Question: I have a running REST service and now I want to do automatic testing by using the OWASP ZAP proxy. The DefaultHttpCient is configured for HTTPS as below:
'''
public DefaultHttpClient getSSLClient(final String user, final String pwd)
throws KeyManagementException, UnrecoverableKeyException,
NoSuchAlgorithmException, KeyStoreException {
SSLContext ctx = SSLContext.getInstance("TLS");
ctx.init(null, new TrustManager[] { new CustomX509TrustManager() },
null);
HttpClient client = new DefaultHttpClient();
SSLSocketFactory ssf = new CustomSSLSocketFactory(ctx, hostVerifier);
ClientConnectionManager ccm = client.getConnectionManager();
SchemeRegistry sr = ccm.getSchemeRegistry();
sr.register(new Scheme("https", port, ssf));
DefaultHttpClient sslClient = new DefaultHttpClient(ccm,
client.getParams());
sslClient.getCredentialsProvider().setCredentials(
new AuthScope(host, port),
new UsernamePasswordCredentials(user, pwd));
/*
* Those two lines are new and should force the client to use the ZAP proxy!
*/
HttpHost proxy = new HttpHost("192.168.2.100", 8444, "https");
sslClient.getParams().setParameter(ConnRoutePNames.DEFAULT_PROXY, proxy);
return sslClient;
}
'''
and the TrustManager:
'''
public class CustomX509TrustManager implements X509TrustManager {
@Override
public void checkClientTrusted(X509Certificate[] chain, String authType)
throws CertificateException {
}
@Override
public void checkServerTrusted(java.security.cert.X509Certificate[] certs,
String authType) throws CertificateException {
/*
* Don't validate server's certificate. There is no need for.
*/
}
public X509Certificate[] getAcceptedIssuers() {
return null;
}
}
'''
and the ZAP's proxy configuration:

The proxy is working fine by using the web browser, but the JUnit test case gives the error:
'''
javax.net.ssl.SSLPeerUnverifiedException: peer not authenticated
at sun.security.ssl.SSLSessionImpl.getPeerCertificates(Unknown Source)
at org.apache.http.conn.ssl.AbstractVerifier.verify(AbstractVerifier.java:126)
at org.apache.http.conn.ssl.SSLSocketFactory.connectSocket(SSLSocketFactory.java:437)
at org.apache.http.impl.conn.DefaultClientConnectionOperator.openConnection(DefaultClientConnectionOperator.java:180)
at org.apache.http.impl.conn.ManagedClientConnectionImpl.open(ManagedClientConnectionImpl.java:294)
at org.apache.http.impl.client.DefaultRequestDirector.tryConnect(DefaultRequestDirector.java:643)
at org.apache.http.impl.client.DefaultRequestDirector.execute(DefaultRequestDirector.java:479)
at org.apache.http.impl.client.AbstractHttpClient.execute(AbstractHttpClient.java:906)
at org.apache.http.impl.client.AbstractHttpClient.execute(AbstractHttpClient.java:805)
at org.jboss.resteasy.client.core.executors.ApacheHttpClient4Executor.execute(ApacheHttpClient4Executor.java:109)
at org.jboss.resteasy.core.interception.ClientExecutionContextImpl.proceed(ClientExecutionContextImpl.java:39)
at org.jboss.resteasy.plugins.interceptors.encoding.AcceptEncodingGZIPInterceptor.execute(AcceptEncodingGZIPInterceptor.java:40)
at org.jboss.resteasy.core.interception.ClientExecutionContextImpl.proceed(ClientExecutionContextImpl.java:45)
at org.jboss.resteasy.client.ClientRequest.execute(ClientRequest.java:443)
at org.jboss.resteasy.client.ClientRequest.httpMethod(ClientRequest.java:674)
at org.jboss.resteasy.client.ClientRequest.post(ClientRequest.java:565)
at org.jboss.resteasy.client.ClientRequest.post(ClientRequest.java:570)
at at.fhj.ase.business.ServiceAddressImplTest.a100_insertAddressTest(ServiceAddressImplTest.java:70)
at sun.reflect.NativeMethodAccessorImpl.invoke0(Native Method)
at sun.reflect.NativeMethodAccessorImpl.invoke(Unknown Source)
at sun.reflect.DelegatingMethodAccessorImpl.invoke(Unknown Source)
at java.lang.reflect.Method.invoke(Unknown Source)
at org.junit.runners.model.FrameworkMethod$1.runReflectiveCall(FrameworkMethod.java:47)
at org.junit.internal.runners.model.ReflectiveCallable.run(ReflectiveCallable.java:12)
at org.junit.runners.model.FrameworkMethod.invokeExplosively(FrameworkMethod.java:44)
at org.junit.internal.runners.statements.InvokeMethod.evaluate(InvokeMethod.java:17)
at org.junit.rules.ExpectedException$ExpectedExceptionStatement.evaluate(ExpectedException.java:168)
at org.junit.rules.RunRules.evaluate(RunRules.java:20)
at org.junit.runners.ParentRunner.runLeaf(ParentRunner.java:271)
at org.junit.runners.BlockJUnit4ClassRunner.runChild(BlockJUnit4ClassRunner.java:70)
at org.junit.runners.BlockJUnit4ClassRunner.runChild(BlockJUnit4ClassRunner.java:50)
at org.junit.runners.ParentRunner$3.run(ParentRunner.java:238)
at org.junit.runners.ParentRunner$1.schedule(ParentRunner.java:63)
at org.junit.runners.ParentRunner.runChildren(ParentRunner.java:236)
at org.junit.runners.ParentRunner.access$000(ParentRunner.java:53)
at org.junit.runners.ParentRunner$2.evaluate(ParentRunner.java:229)
at org.junit.internal.runners.statements.RunBefores.evaluate(RunBefores.java:26)
at org.junit.internal.runners.statements.RunAfters.evaluate(RunAfters.java:27)
at org.junit.runners.ParentRunner.run(ParentRunner.java:309)
at org.eclipse.jdt.internal.junit4.runner.JUnit4TestReference.run(JUnit4TestReference.java:50)
at org.eclipse.jdt.internal.junit.runner.TestExecution.run(TestExecution.java:38)
at org.eclipse.jdt.internal.junit.runner.RemoteTestRunner.runTests(RemoteTestRunner.java:467)
at org.eclipse.jdt.internal.junit.runner.RemoteTestRunner.runTests(RemoteTestRunner.java:683)
at org.eclipse.jdt.internal.junit.runner.RemoteTestRunner.run(RemoteTestRunner.java:390)
at org.eclipse.jdt.internal.junit.runner.RemoteTestRunner.main(RemoteTestRunner.java:197)
'''
It seems that the request never arrives the server, because no request is logged.
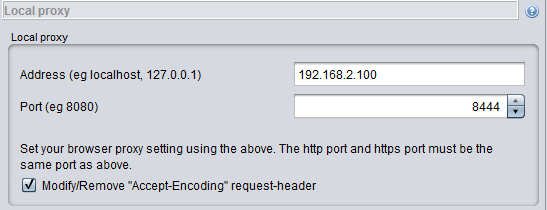
Answer: I updated host to which the credentials should be applied from 'localhost' to '192.168.2.100' in the 'getSSLClient(...)' method to and now it works.
'''
public DefaultHttpClient getSSLClient(final String user, final String pwd)
throws KeyManagementException, UnrecoverableKeyException,
NoSuchAlgorithmException, KeyStoreException {
...
sslClient.getCredentialsProvider().setCredentials(
new AuthScope("192.168.2.100", port),
new UsernamePasswordCredentials(user, pwd));
...
}
'''